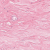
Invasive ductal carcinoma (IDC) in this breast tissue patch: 0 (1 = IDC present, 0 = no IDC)